Interaction volume radius: 5 \u00c5
Interaction volume height: 35 \u00c5
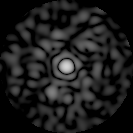
Disorder parameter: 0.8559